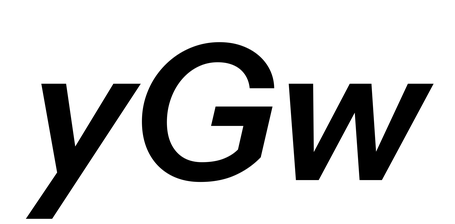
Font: InstrumentSans-Italic_SemiBold_Italic